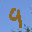
Label: 9